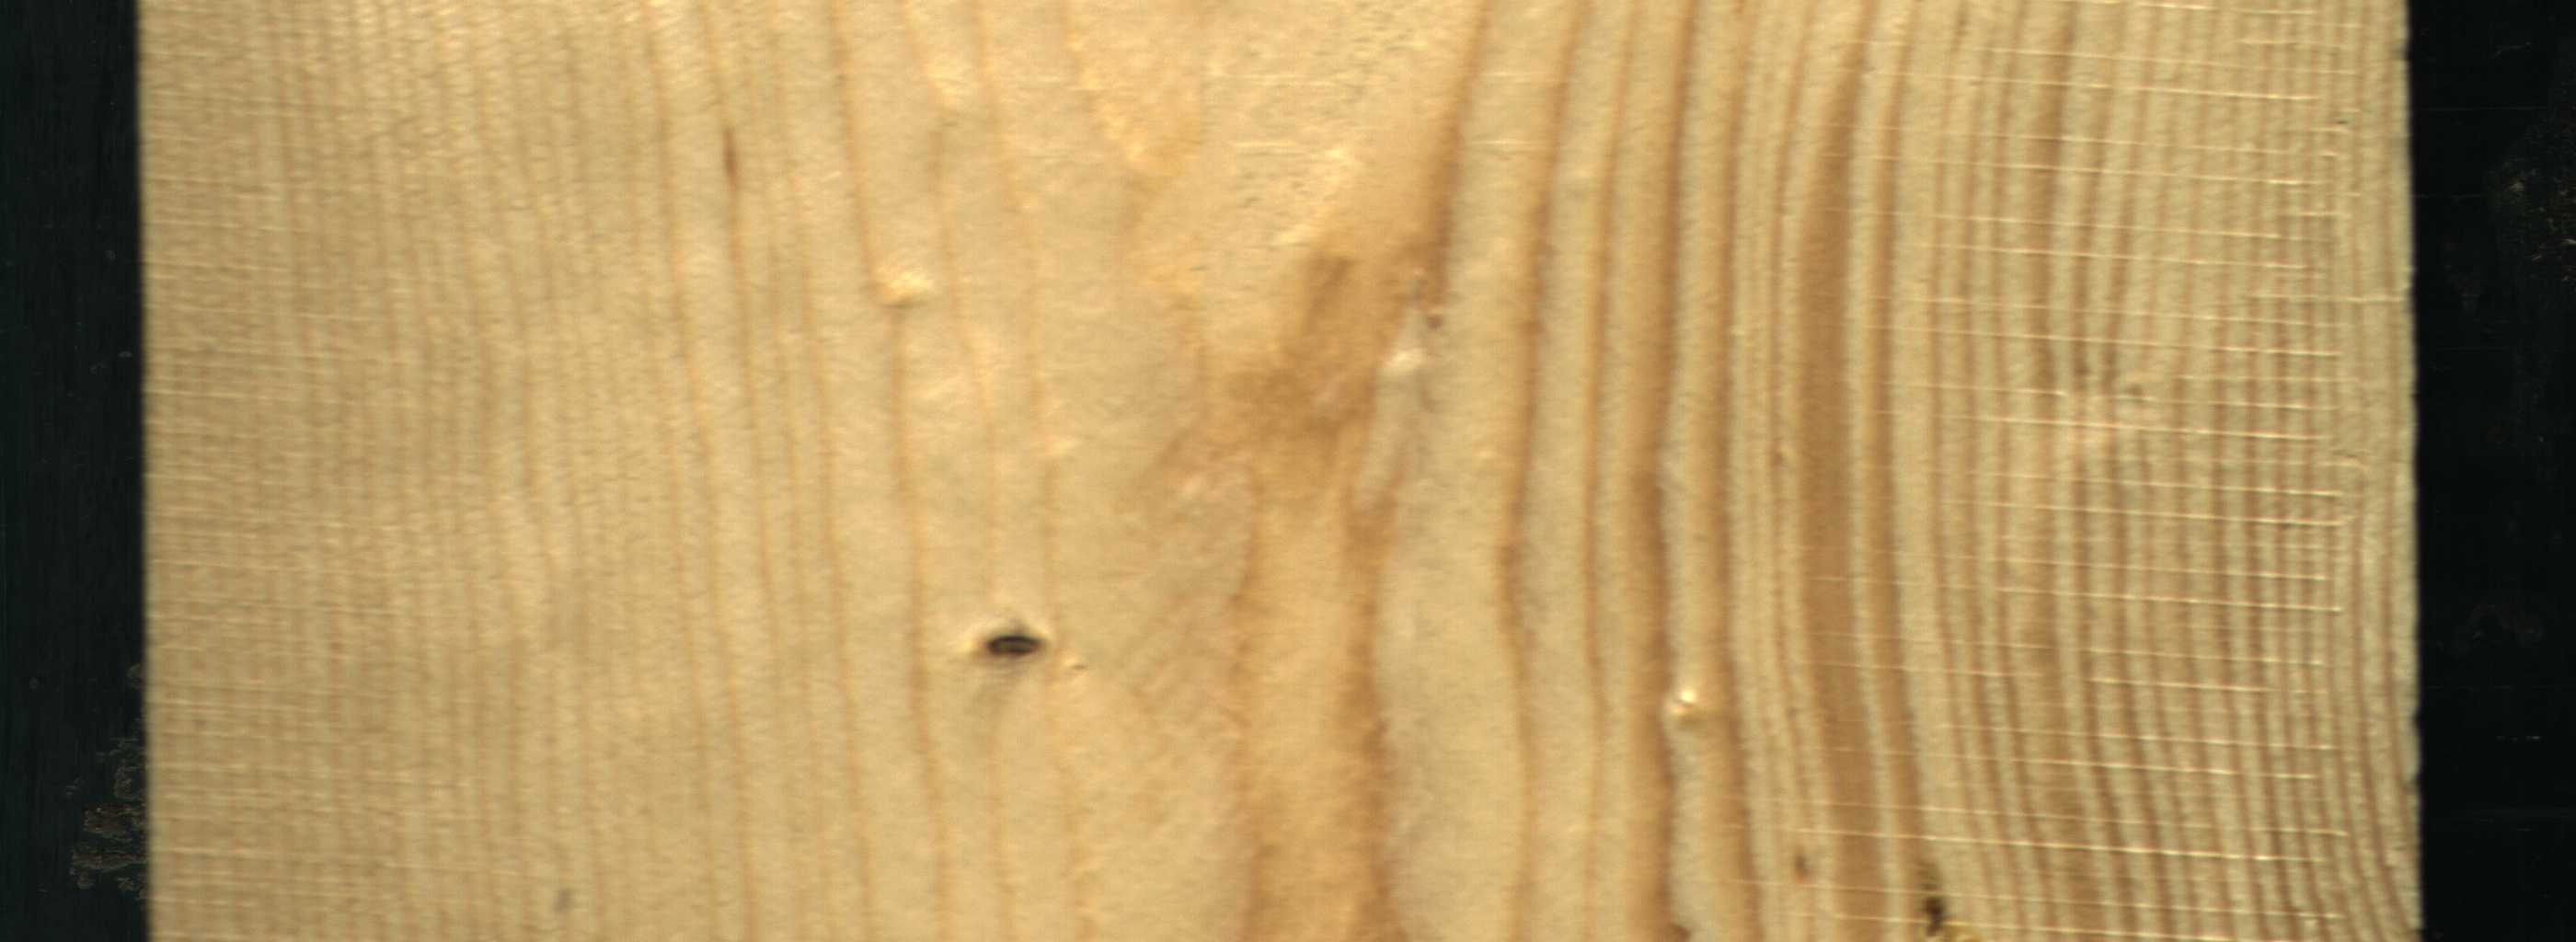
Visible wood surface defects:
Dead_Knot